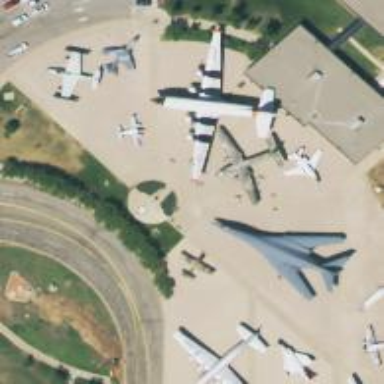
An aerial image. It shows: Historic memorial dedicated to aircraft.